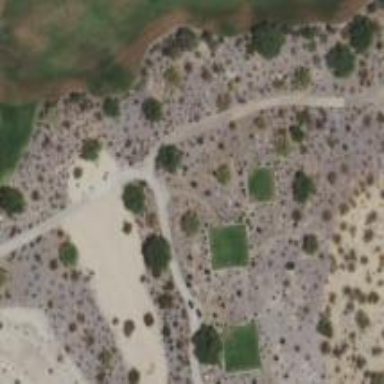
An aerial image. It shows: Path used for both walking and golf.